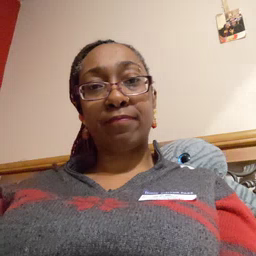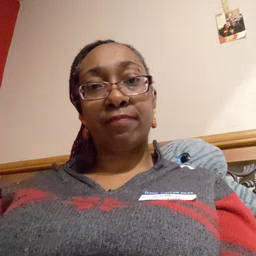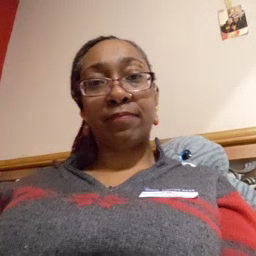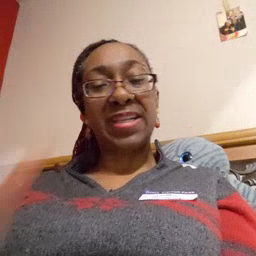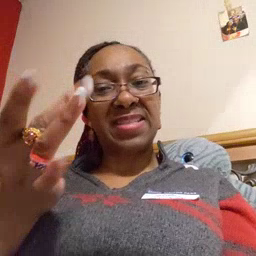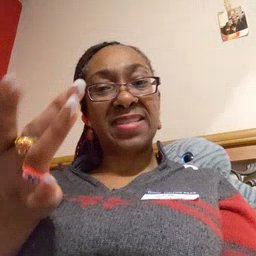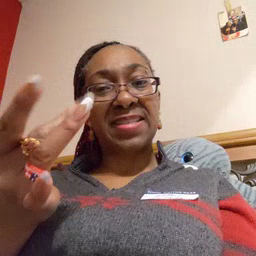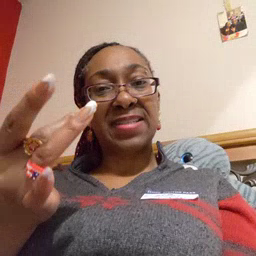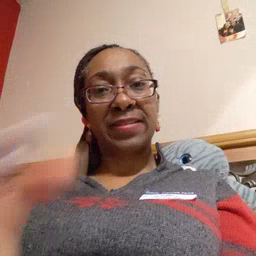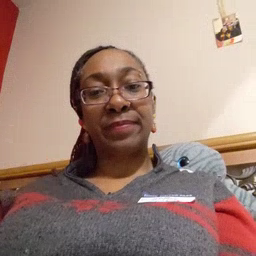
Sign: sticky